Question: Using Hadley's great ggplot2 and his book (pp. 78-79), I am able to produce single choropleth map plots with ease, using code like this:
'''
states.df <- map_data("state")
states.df = subset(states.df,group!=8) # get rid of DC
states.df$st <- state.abb[match(states.df$region,tolower(state.name))] # attach state abbreviations
states.df$value = value[states.df$st]
p = qplot(long, lat, data = states.df, group = group, fill = value, geom = "polygon", xlab="", ylab="", main=main) + opts(axis.text.y=theme_blank(), axis.text.x=theme_blank(), axis.ticks = theme_blank()) + scale_fill_continuous (name)
p2 = p + geom_path(data=states.df, color = "white", alpha = 0.4, fill = NA) + coord_map(project="polyconic")
'''
Where "value" is the vector of state-level data I am plotting. But what if I want to plot multiple maps, grouped by some variable (or two)?
Here's an example of a <URL>, about health care opinion in the states:

I'd love to be able to emulate this example: show choropleth plots gridded according to two variables (or even one). So I pass not a vector of values, but rather a dataframe organized "long", with multiple entries for each state.
I know ggplot2 can do this, but I'm not sure how. Thanks!
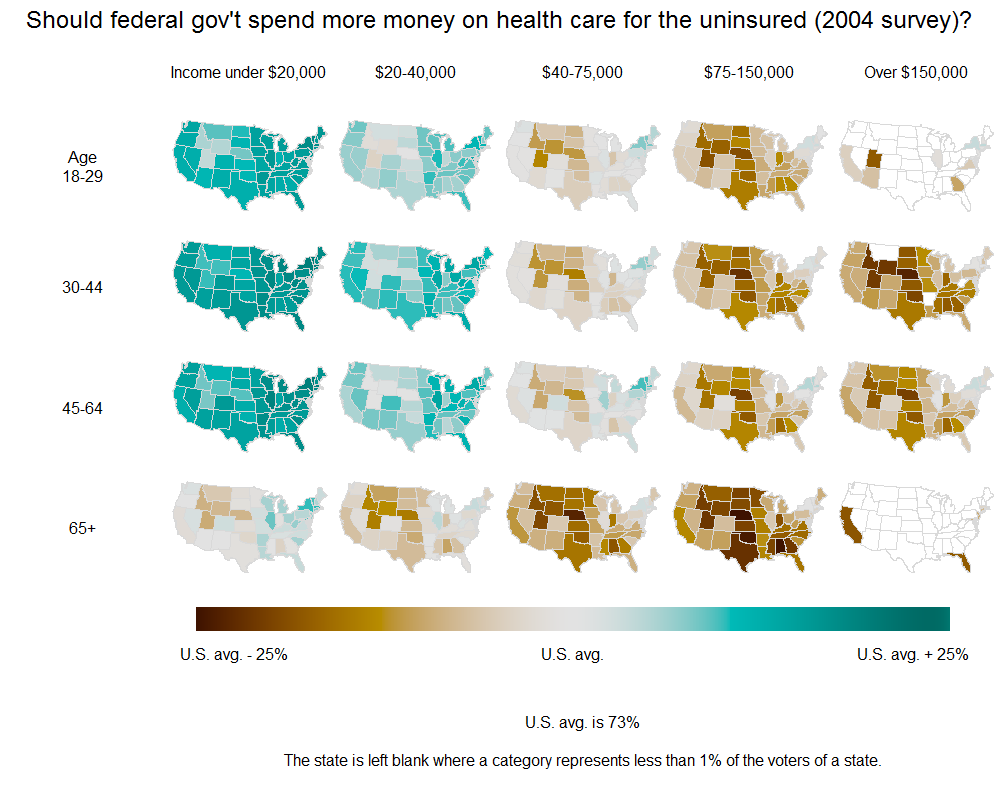
Answer: You can add two columns for the desired groupings and use facets:
'''
library(ggplot2)
library(maps)
d1 <- map_data("state")
d2 <- unique(d1$group)
n <- length(d2)
d2 <- data.frame(
group=rep(d2,each=6),
g1=rep(1:3,each=2,length=6*n),
g2=rep(1:2,length=6*n),
value=runif(6*n)
)
d <- merge(d1, d2, by="group")
qplot(
long, lat, data = d, group = group,
fill = value, geom = "polygon"
) +
facet_wrap( ~ g1 + g2 )
'''